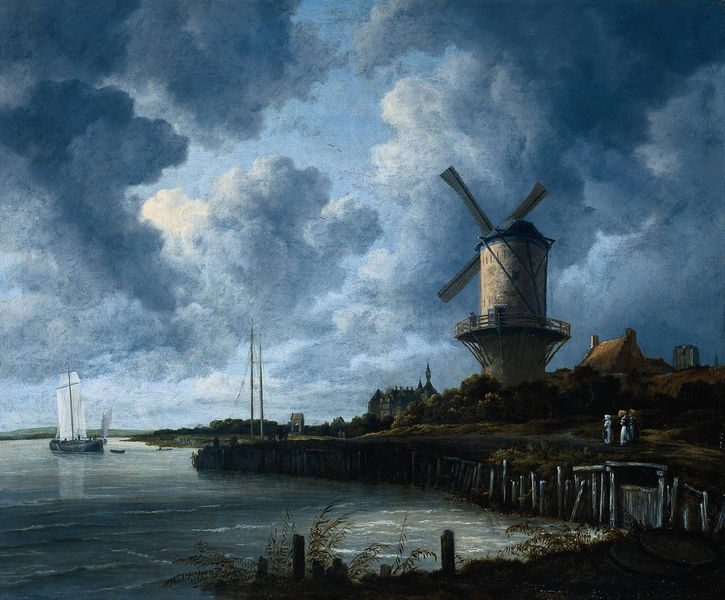
Titel: Die Mühle bei Wijk-bij-Duurstede
Künstler: Jacob van Ruisdael
Standort: Amsterdam
Institution: Rijksmuseum
Schlagwörter: baum, blau, himmel, meer, wasser, wolken, bäume, fluss, frauen, grün, see, stadt, teich, ufer, frau, dach, haus, wolke, zaun, leute, holland, mühle, wind, windmühle, hütte, sonne, pflanzen, boot, turm, schiff, segel, segelboot, wellen, ort, segelschiff, dorf, hafen, kai, strom, sturm, warten, grass, landschaftsbild, regenwolken, mühlrad, mohle, schleuse, muhle, boat, himmel und meer, notmeer